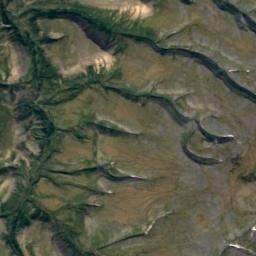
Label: mountain